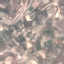
Land use / land cover: PermanentCrop